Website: crate-barrel
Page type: billing-address
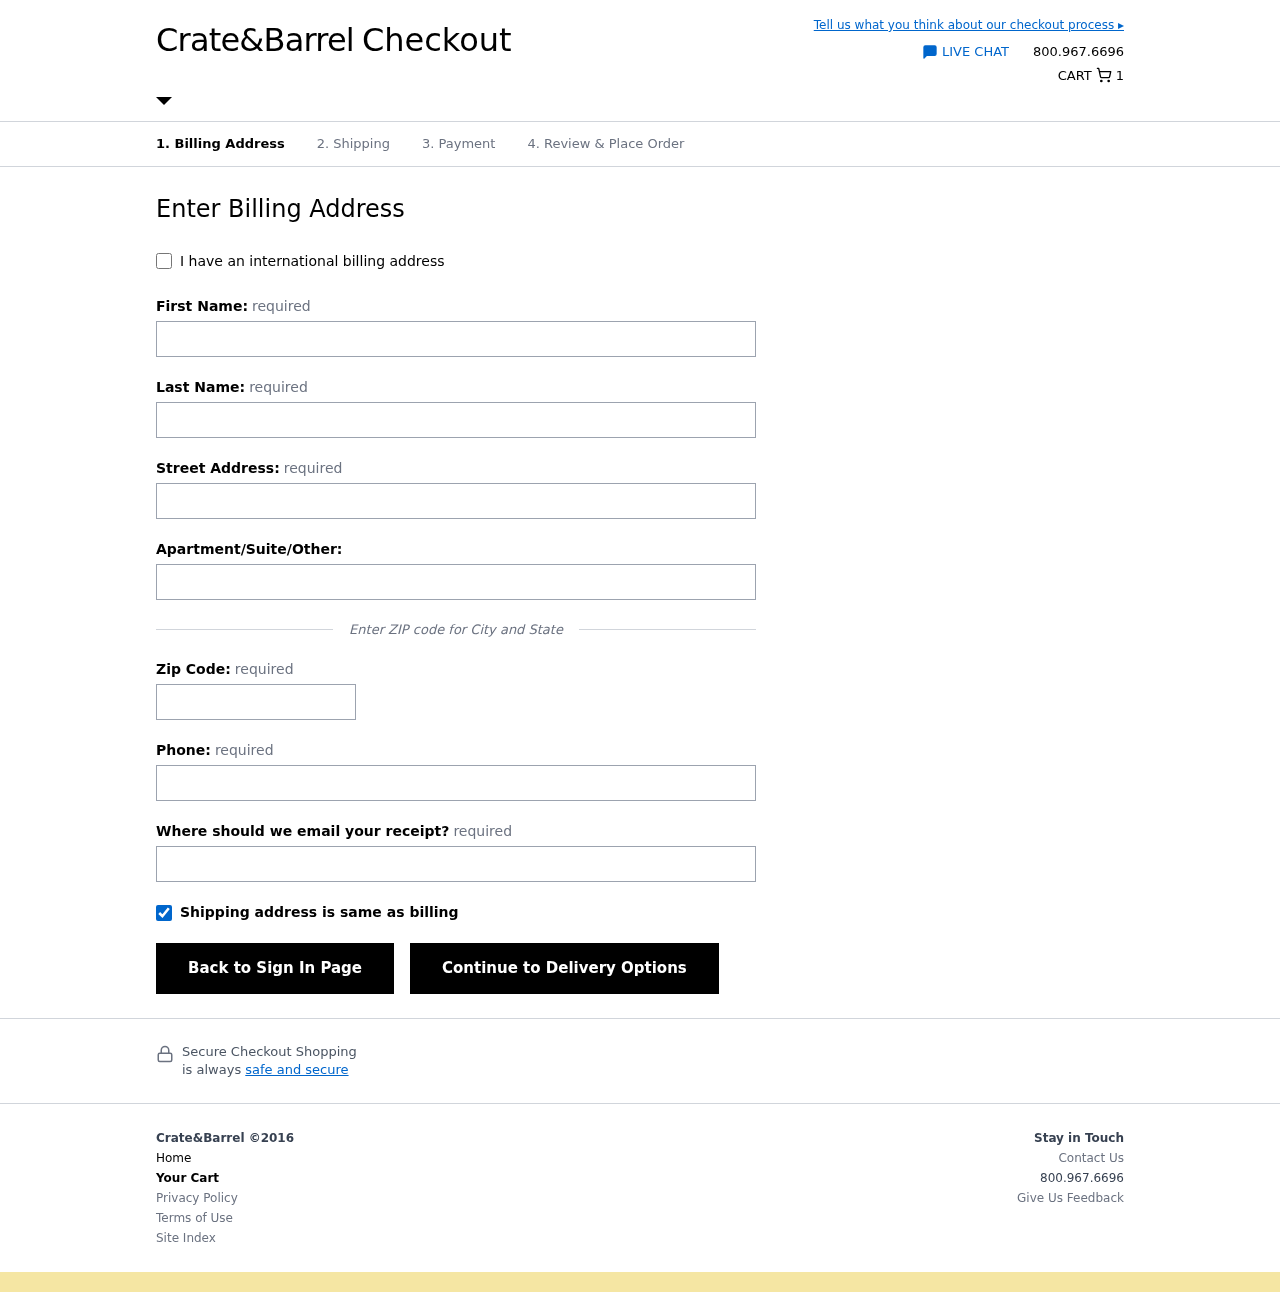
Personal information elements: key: PII_EMAIL
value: dennis.grant@hotmail.com
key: PII_FIRSTNAME
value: Dennis
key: PII_LASTNAME
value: Grant
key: PII_PHONE
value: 8188193635
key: PII_POSTCODE
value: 43099
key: PII_STREET
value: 3042 Elizabeth Divide
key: PII_STREET2
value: Suite 382
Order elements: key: ORDER_NUM_ITEMS
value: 1